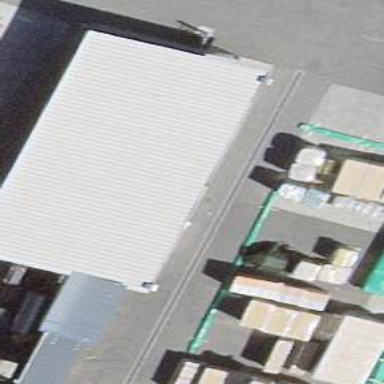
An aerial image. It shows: Industrial building.